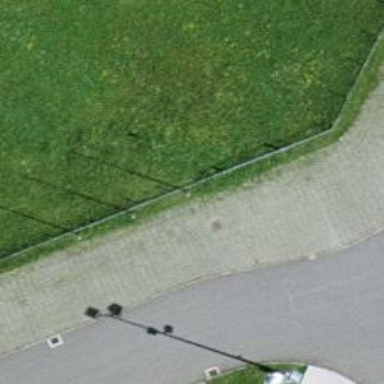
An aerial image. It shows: Flagpole which is man-made.